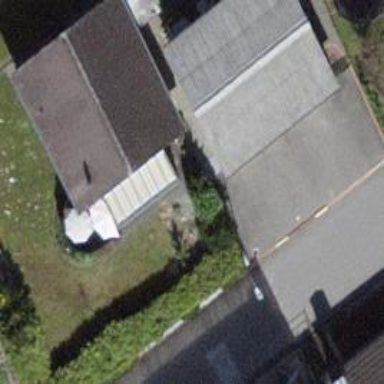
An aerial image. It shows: Garage.